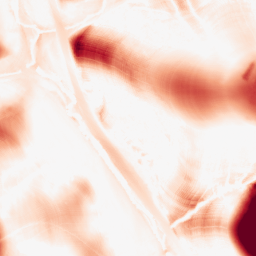
Category: morphological
Decomposition family: tophat
Decomposition parameters: size: 50
mode: white
Upsampling method: sinc_blackman
Upsampling parameters: scale: 4
kernel_size: 16
Upsampling scale: 4